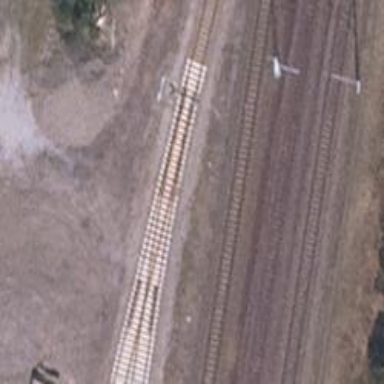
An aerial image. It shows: Railway switch.